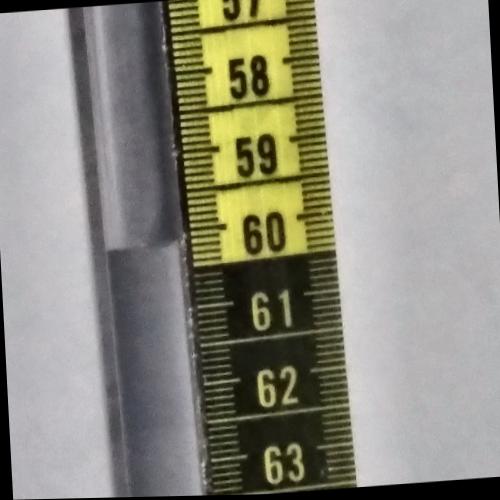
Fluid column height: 60.1 cm